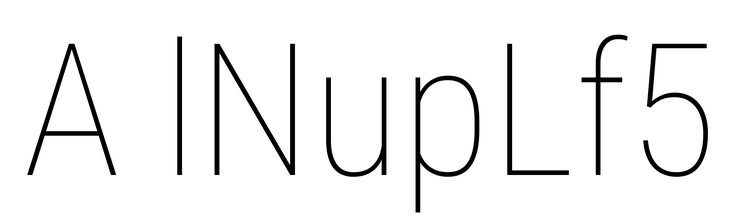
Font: Roboto_Condensed_Thin